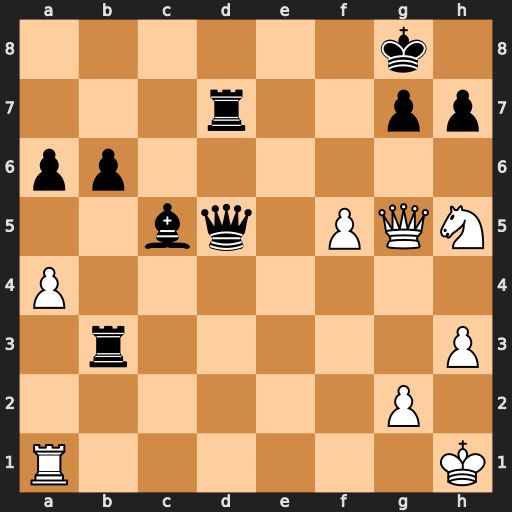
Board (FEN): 6k1/3r2pp/pp6/2bq1PQN/P7/1r5P/6P1/R6K
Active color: w
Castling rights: -
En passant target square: -
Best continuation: Nf6+ Kf8 Nxd5